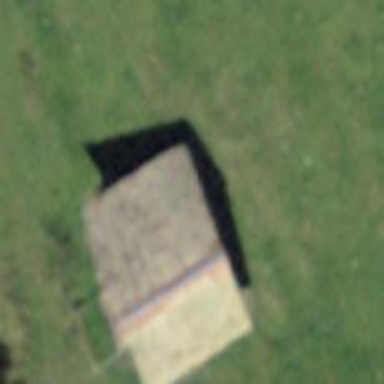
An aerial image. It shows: Barn.